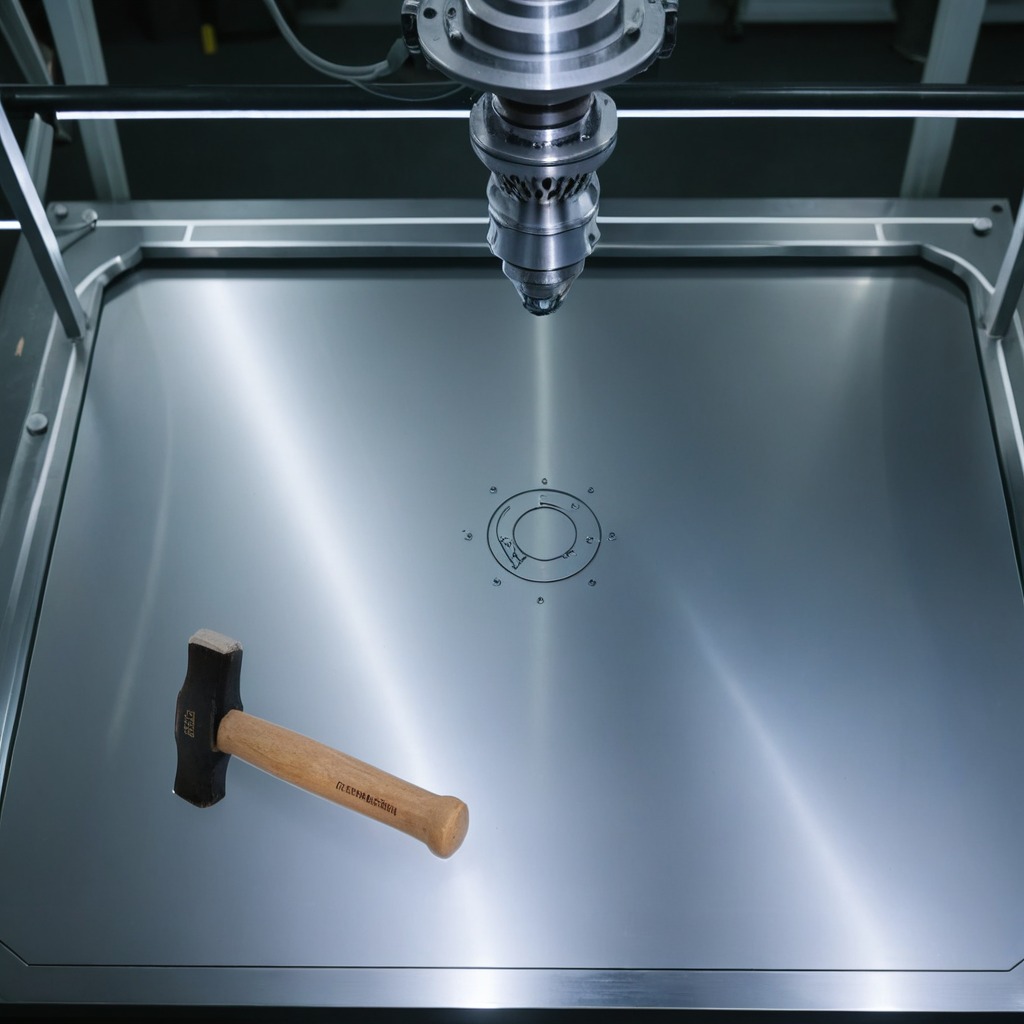
A hammer is lying on a metal table in a machine shop under fluorescent lights.